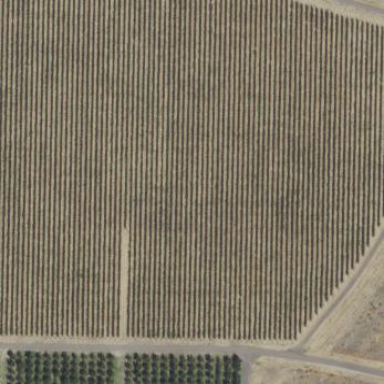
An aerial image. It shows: Vineyard with grape crops.